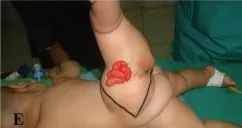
A-E: The accessory lower limb was arising from the lower back at the level of L2 to S1. It was pointing cranially. Grossly, it resembled a normal lower limb with a partially developed foot containing only big toe and the next adjacent toe. The accessory limb was bearing four blind ending gut loops of red color. These used to wet the clothing with their watery secretion. Additionally, there were areas with pitting and dimples, mimicking the natal cleft and anus.
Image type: medical_photograph (other_medical_photograph)